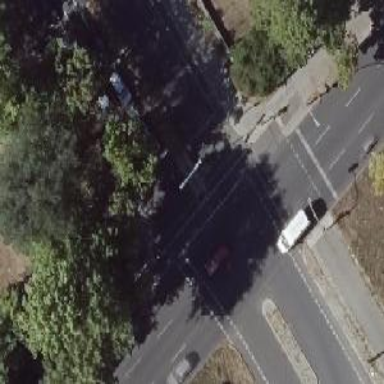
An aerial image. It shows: Asphalt cycleway with crossing controlled by traffic signals.